Aerial crown-view tile of a tropical tree (Barro Colorado Island, Panama), acquired 20250317:
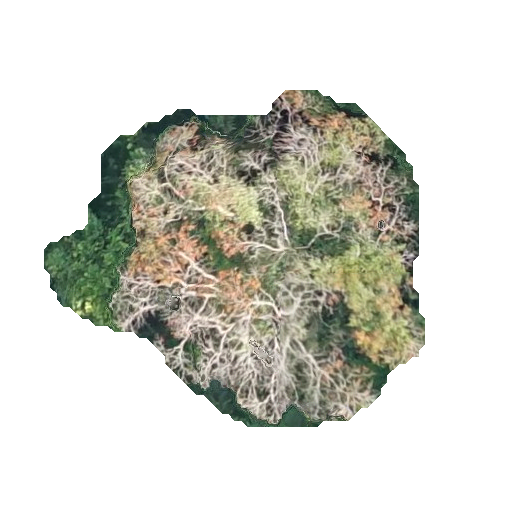
Species: Astronium graveolens
GBIF accepted scientific name: Astronium graveolens
Crown area: 134.015 m²